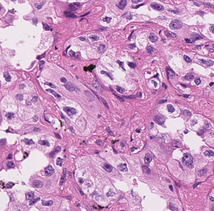
Tumor epithelial tissue: yes
Tumor-associated stroma tissue: yes
Normal tissue: no